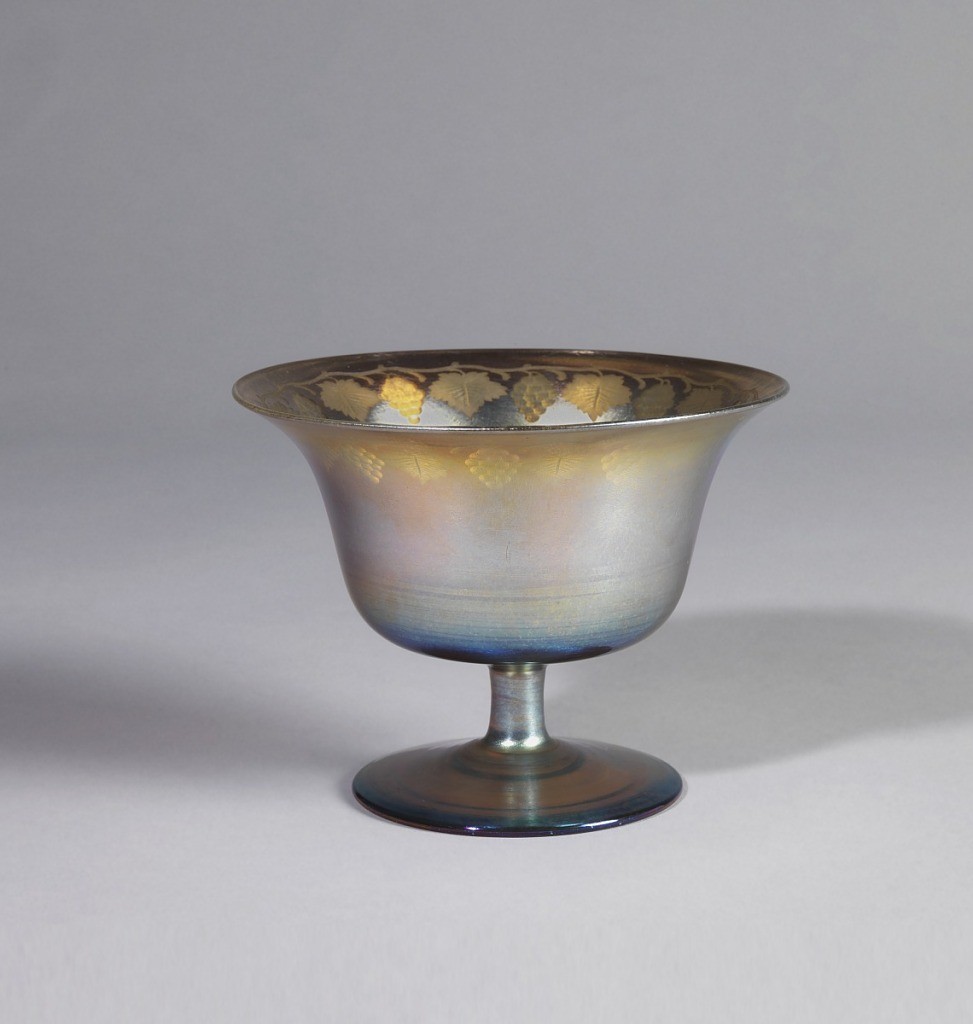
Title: Stemmed sherbet dish
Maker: Louis Comfort Tiffany, American, 1848–1933
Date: early 20th century
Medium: Favrile glass
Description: Spreading foot and short plain stem support bowl flaring to lip - iridescent - engraved band of symmetrical vintage motifs about inside upper margin.